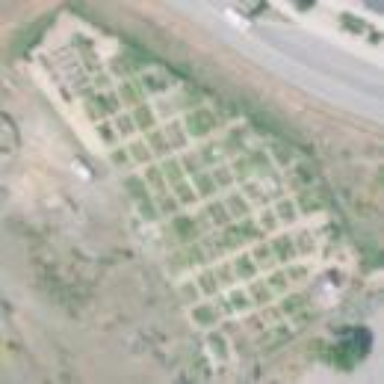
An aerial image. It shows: Allotments area.